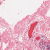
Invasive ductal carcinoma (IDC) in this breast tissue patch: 0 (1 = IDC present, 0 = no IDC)